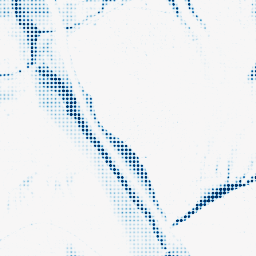
Category: morphological
Decomposition family: morphological_ellipse
Decomposition parameters: operation: closing
width: 10
height: 50
Upsampling method: sinc_hamming
Upsampling parameters: scale: 8
kernel_size: 4
Upsampling scale: 8